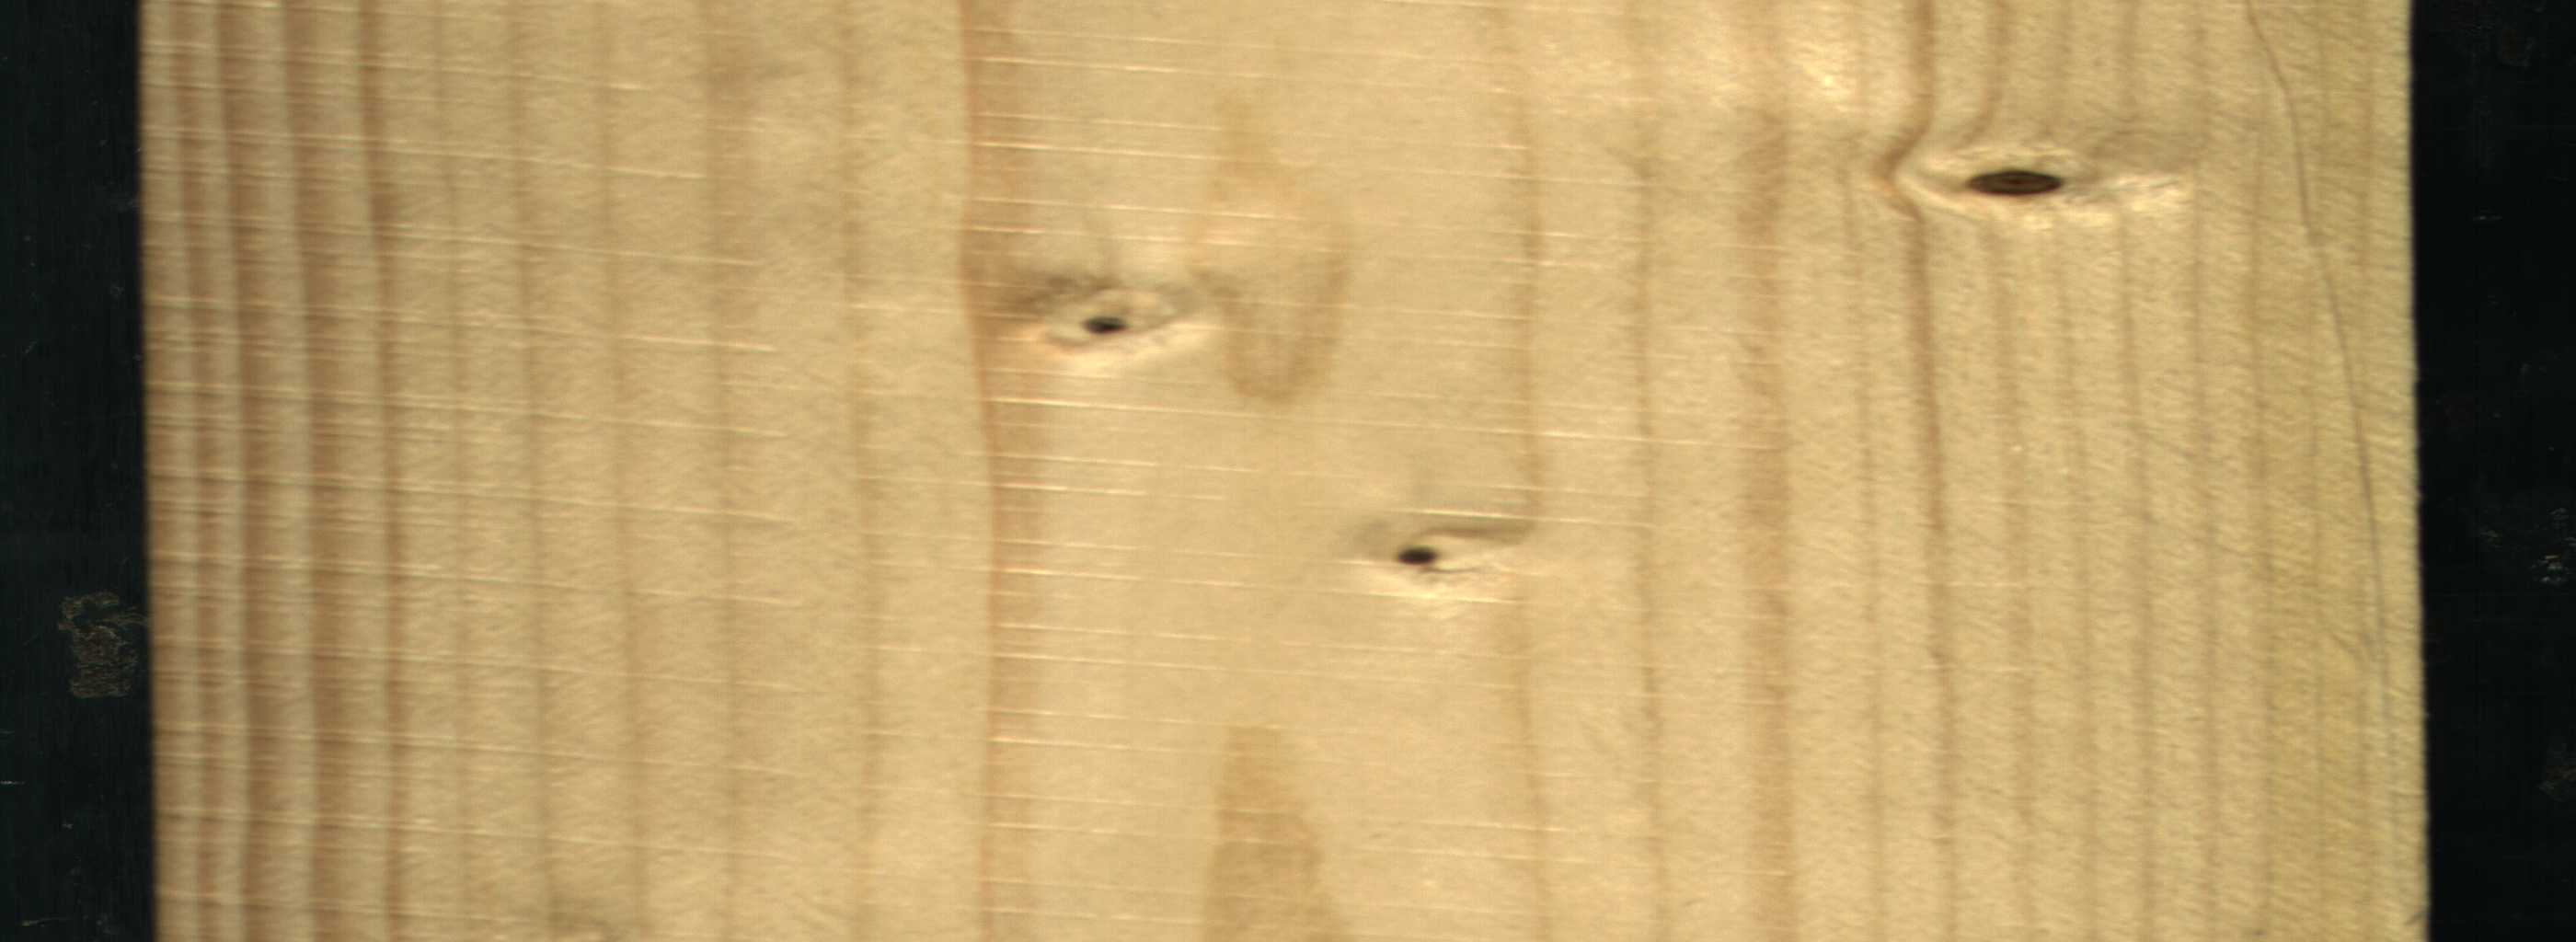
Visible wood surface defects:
Dead_Knot
Dead_Knot
Dead_Knot